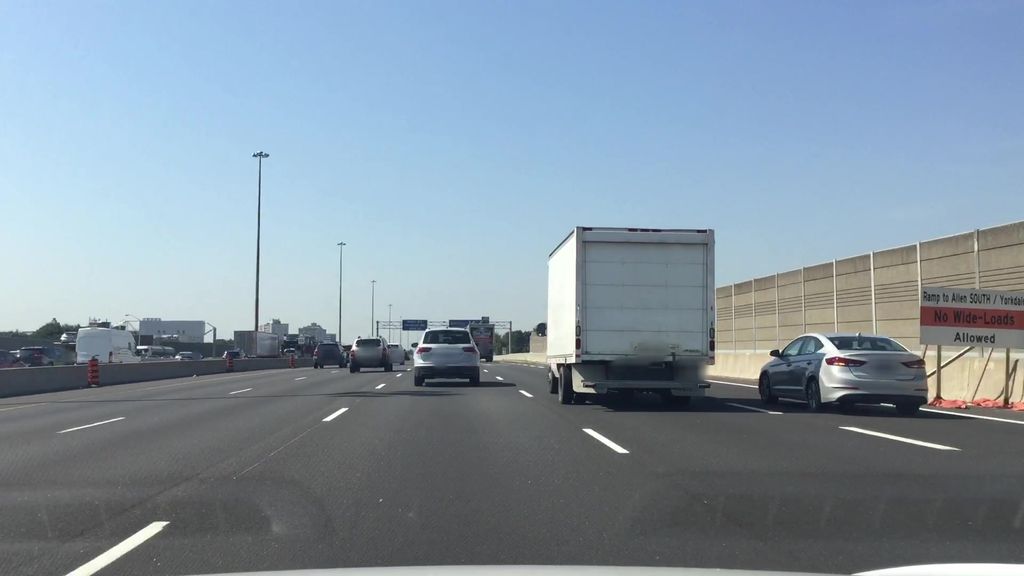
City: toronto